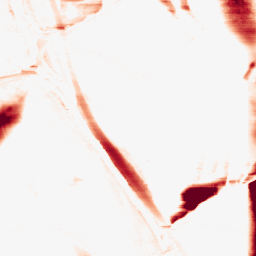
Category: morphological
Decomposition family: morphological_rect
Decomposition parameters: operation: opening
width: 50
height: 3
Upsampling method: sinc_hamming
Upsampling parameters: scale: 2
kernel_size: 8
Upsampling scale: 2